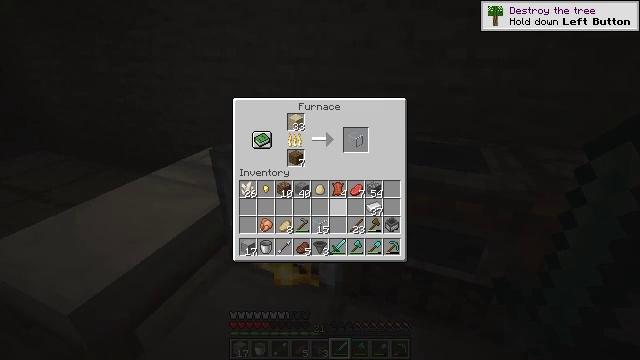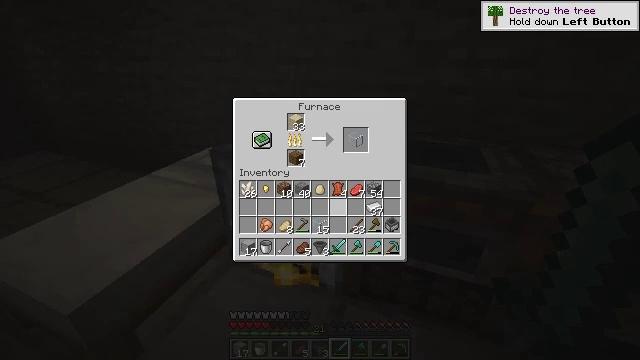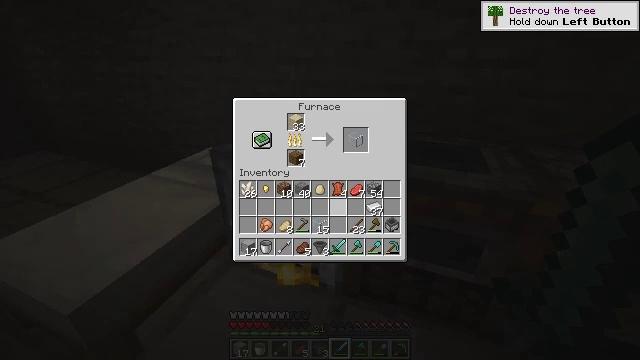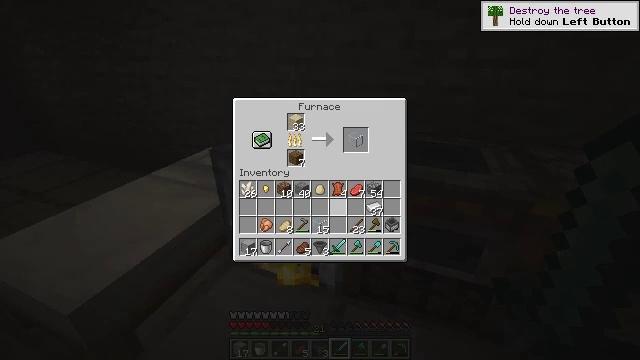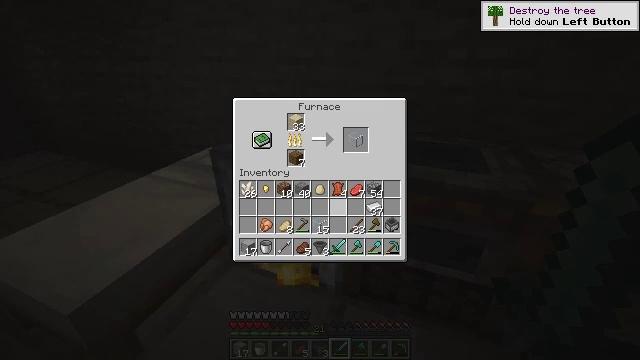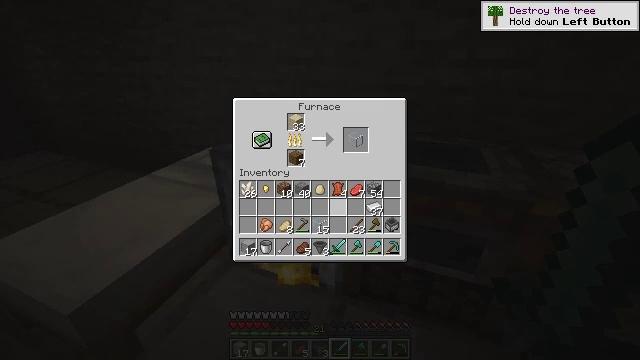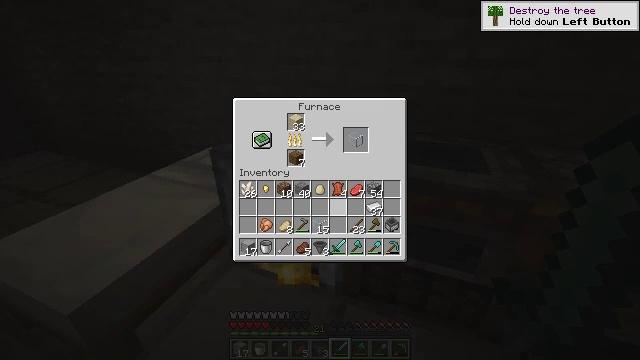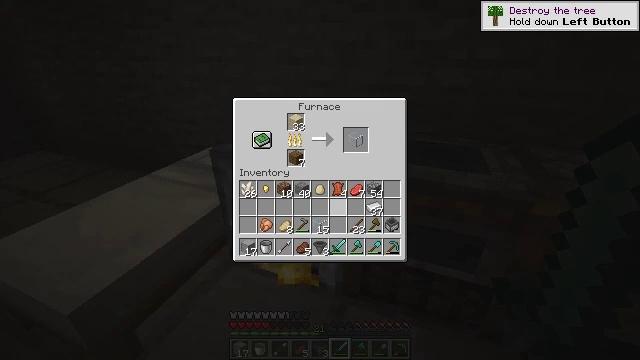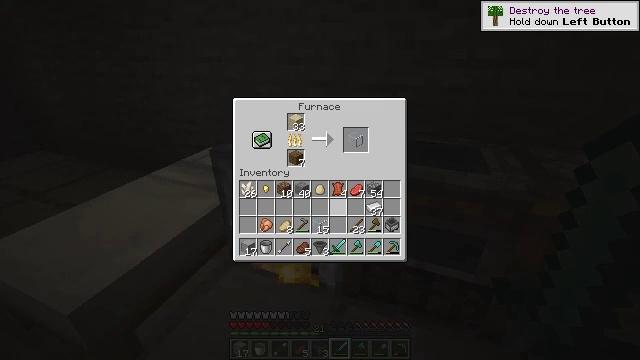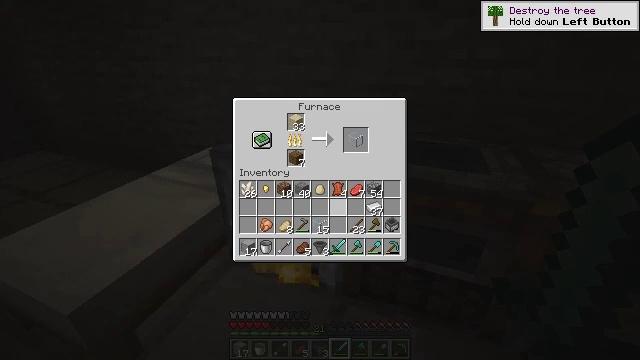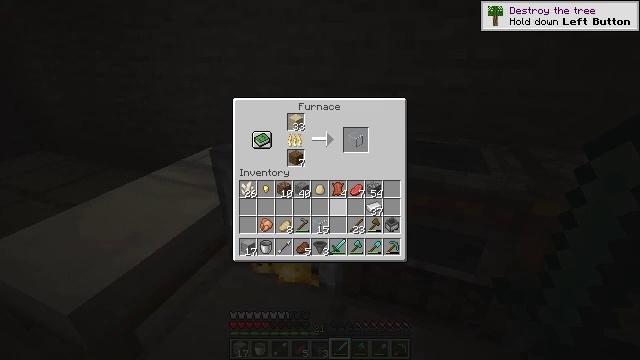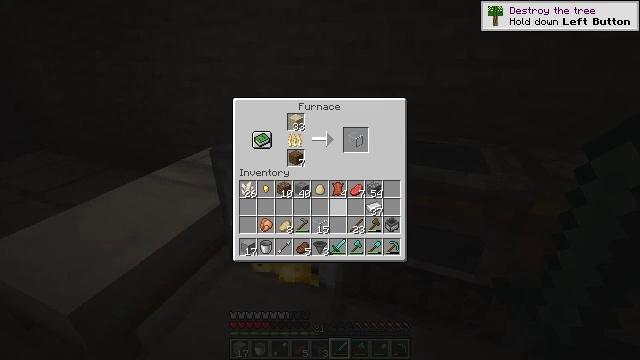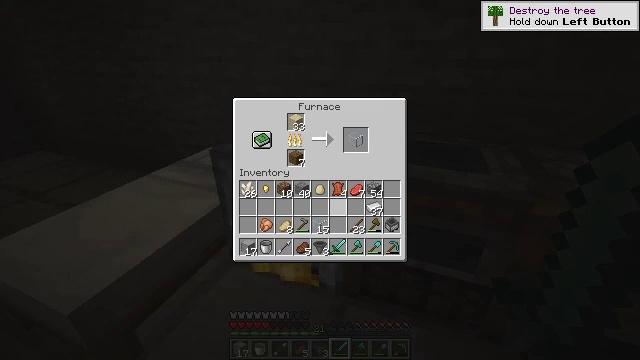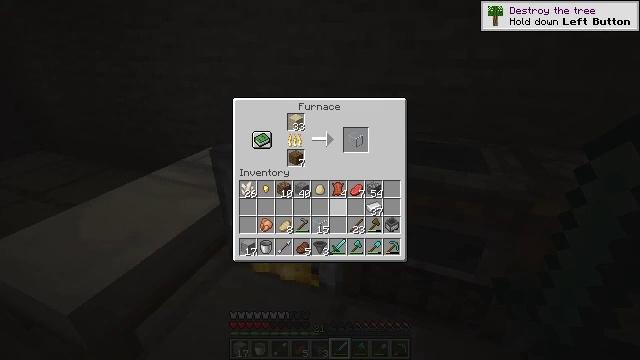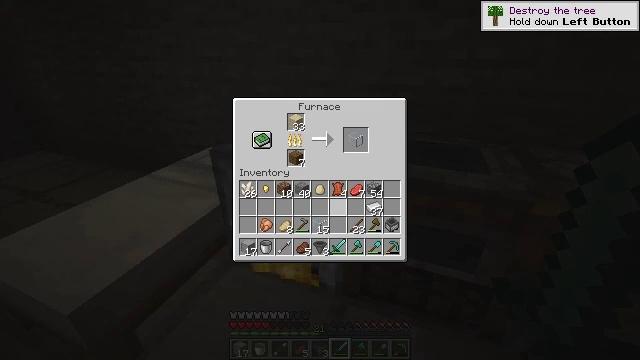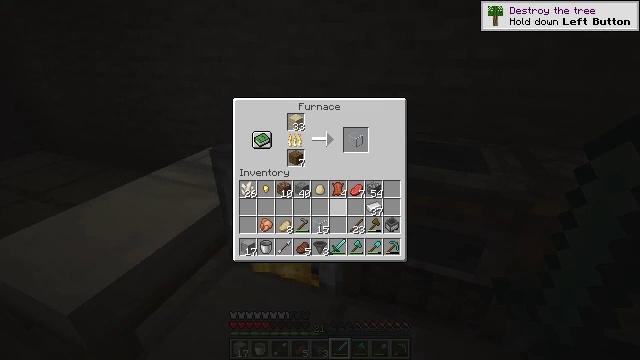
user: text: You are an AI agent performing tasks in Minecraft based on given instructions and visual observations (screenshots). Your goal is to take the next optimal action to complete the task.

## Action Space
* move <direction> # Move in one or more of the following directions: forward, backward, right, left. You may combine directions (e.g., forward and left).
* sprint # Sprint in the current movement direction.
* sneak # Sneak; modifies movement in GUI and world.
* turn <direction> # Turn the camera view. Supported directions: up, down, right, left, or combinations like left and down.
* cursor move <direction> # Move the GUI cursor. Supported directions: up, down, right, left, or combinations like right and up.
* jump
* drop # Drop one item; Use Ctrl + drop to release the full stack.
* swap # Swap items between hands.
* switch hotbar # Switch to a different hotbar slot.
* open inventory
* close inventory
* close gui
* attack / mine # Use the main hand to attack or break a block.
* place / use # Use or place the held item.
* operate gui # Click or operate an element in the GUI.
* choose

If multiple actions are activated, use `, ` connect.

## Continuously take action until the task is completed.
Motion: motion action
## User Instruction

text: Mine the large fern from the ground.
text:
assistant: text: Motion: no_op
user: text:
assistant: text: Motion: no_op
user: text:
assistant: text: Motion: no_op
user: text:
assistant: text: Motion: no_op
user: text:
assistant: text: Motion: no_op
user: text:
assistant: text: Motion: no_op
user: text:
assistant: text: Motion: no_op
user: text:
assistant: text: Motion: no_op
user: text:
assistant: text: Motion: no_op
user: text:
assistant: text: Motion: no_op
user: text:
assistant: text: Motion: no_op
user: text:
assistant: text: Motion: no_op
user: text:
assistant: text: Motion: no_op
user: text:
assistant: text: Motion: no_op
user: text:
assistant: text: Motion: no_op
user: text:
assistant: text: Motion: no_op
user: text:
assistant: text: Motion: no_op
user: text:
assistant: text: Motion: no_op
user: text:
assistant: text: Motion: no_op
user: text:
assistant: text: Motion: no_op
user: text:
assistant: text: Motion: no_op
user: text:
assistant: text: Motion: no_op
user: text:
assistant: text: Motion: no_op
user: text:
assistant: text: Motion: no_op
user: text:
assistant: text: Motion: no_op
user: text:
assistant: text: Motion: no_op
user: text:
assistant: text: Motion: no_op
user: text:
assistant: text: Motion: no_op
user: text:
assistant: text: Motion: no_op
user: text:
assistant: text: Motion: no_op